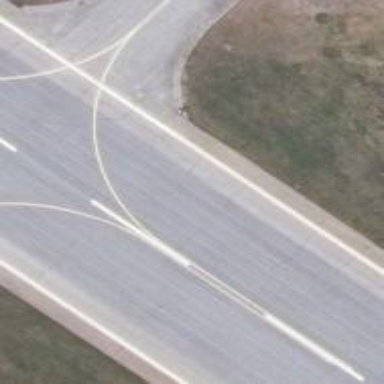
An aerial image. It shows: Runway surface made of asphalt at airport.